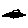
Label: car